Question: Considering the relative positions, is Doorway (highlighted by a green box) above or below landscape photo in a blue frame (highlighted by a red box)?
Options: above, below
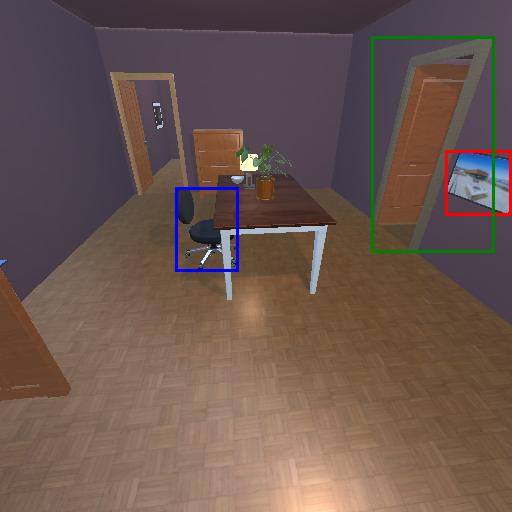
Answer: above